Field crop: maize
Growth stage: 2
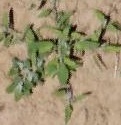
Species: atriplex